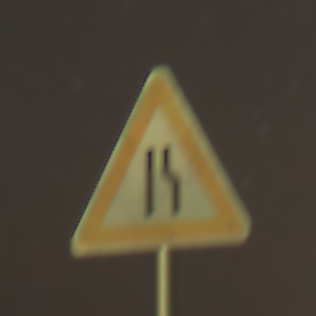
Verkehrszeichen: EinseitigVerengteFahrbahnRechts
Umgebung: Outdoor, Suburban
Tageszeit: Night
Wetter: Clear
Licht: Artificial
Jahreszeit: NotSpecified
Kontrast: MediumContrast